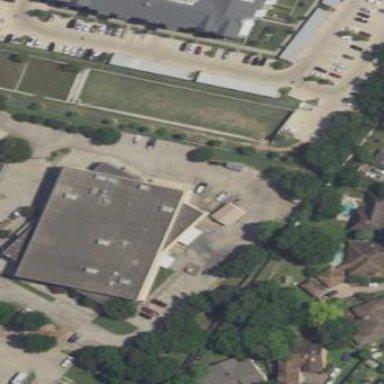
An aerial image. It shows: Building that houses motorcycle shop.